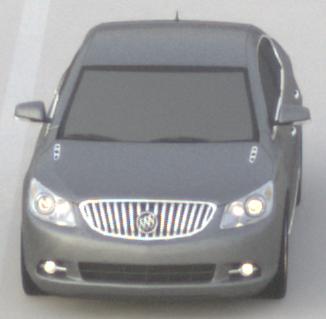
Make: Buick
Model: LaCrosse
Detailed model: Gen. 2
Model produced from: 2009
Model produced until: 2016
Doors: 4
Color: gray
Road condition: dry road
Daytime: sunrise or sunset
Contrast: low contrast